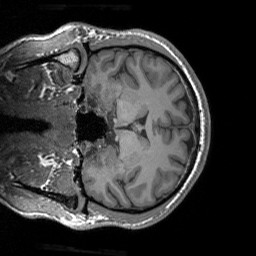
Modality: T1w
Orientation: coronal
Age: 29
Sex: male
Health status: healthy
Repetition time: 1.9 s
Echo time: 0.00252 s